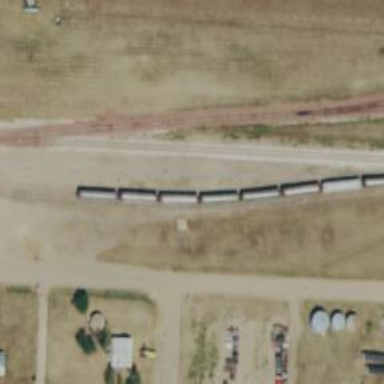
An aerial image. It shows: Railway siding with rails.